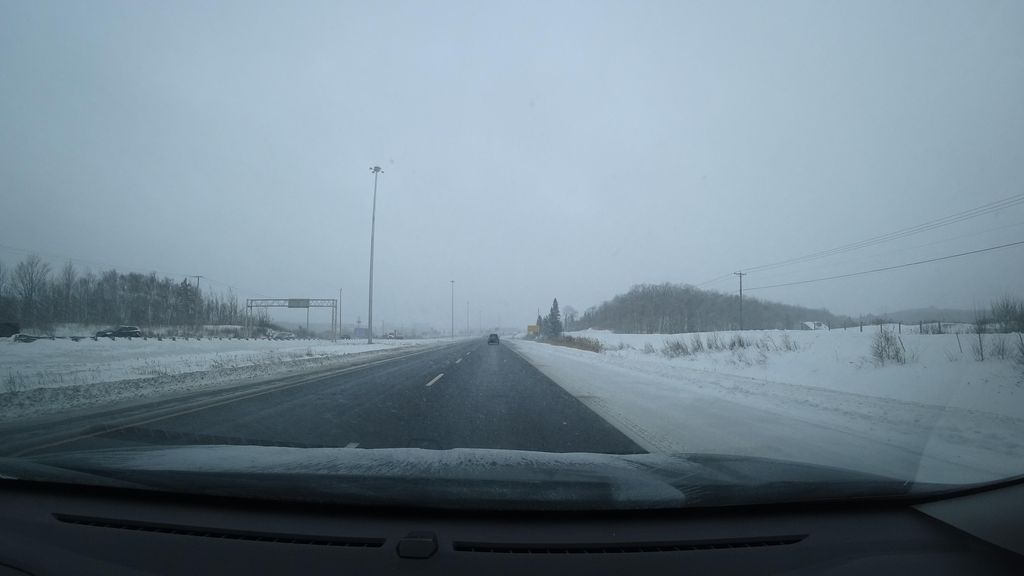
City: quebec_city